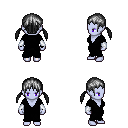
a pixel art fantasy rpg character, female body template, dark elf, purple skin, black robe, white pants, gray twin-tailed hairstyle, white cloth bracers, four views (front, back, left, right), 2x2 character sprite sheet, small pixel art, hard edges, no anti-aliasing